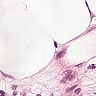
Metastatic tissue present: yes